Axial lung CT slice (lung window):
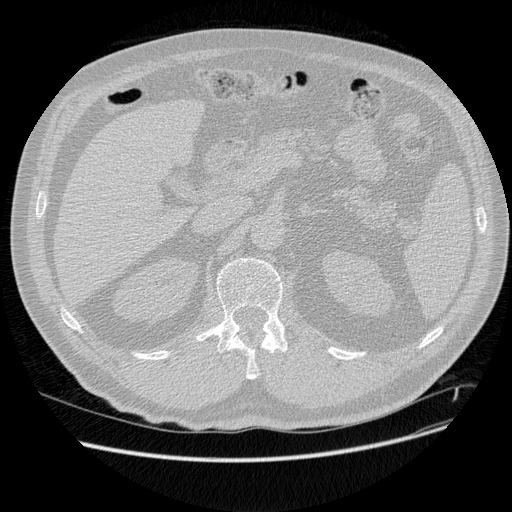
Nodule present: no